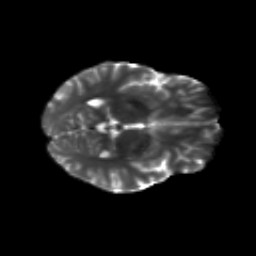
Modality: T2w
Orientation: axial
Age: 29
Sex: male
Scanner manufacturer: siemens
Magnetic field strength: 3 T
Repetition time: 8.8 s
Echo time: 0.085 s